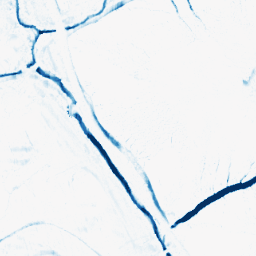
Category: morphological
Decomposition family: morphological_ellipse
Decomposition parameters: operation: closing
width: 10
height: 5
Upsampling method: linear_exact
Upsampling parameters: scale: 8
Upsampling scale: 8